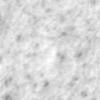
Label: no_change